Question: So,
I needed a settings table to manage some parts of my web app.
I came up with this:
'''
CREATE TABLE 'settings' (
'id' int(11) unsigned NOT NULL AUTO_INCREMENT,
'key' char(55) NOT NULL DEFAULT '',
'value' longtext NOT NULL,
PRIMARY KEY ('id'),
UNIQUE KEY 'key' ('key')
) ENGINE=InnoDB AUTO_INCREMENT=11 DEFAULT CHARSET=utf8;
'''

I was wondering if it would be beneficial, to divide settings into int and text containign ones. So I would have everything but words_stop etc in another table.
What do you think? is it beneficial? or I can just stick to longtext and have everything in the same table?
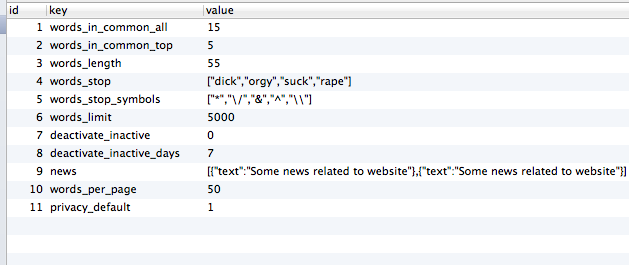
Answer: There's no real point in separating them out, no.
The two main benefits you gain by storing numbers as a number type is you sometimes end up storing less actual bits, and it's easier to perform math on actual number types in some DBMSs. I doubt you'll be running into space issues, and I doubt you'll be doing math with these values. It's not worth separating them out, it'll just get messy.